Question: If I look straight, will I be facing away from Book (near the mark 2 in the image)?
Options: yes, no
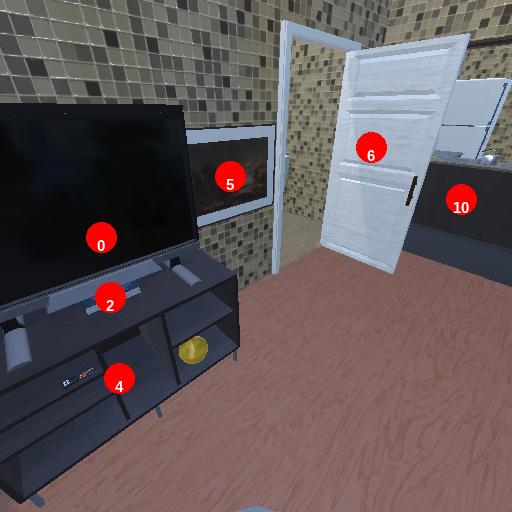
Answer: yes